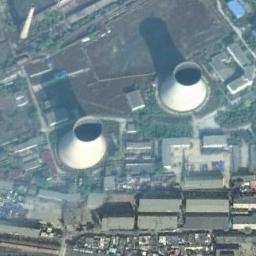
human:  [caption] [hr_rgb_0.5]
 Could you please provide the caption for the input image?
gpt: In the thermal power station, there are neatly planned factories and good greenery  There are two cooling towers and a chimney .

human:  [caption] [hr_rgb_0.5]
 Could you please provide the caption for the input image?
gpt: Many buildings are near the thermal power station .

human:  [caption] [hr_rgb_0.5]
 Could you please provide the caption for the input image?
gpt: There are two thermal power stations and rows of storage tanks .

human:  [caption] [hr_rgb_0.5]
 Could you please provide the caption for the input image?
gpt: The thermal power station is on the bare land next to some buildings .

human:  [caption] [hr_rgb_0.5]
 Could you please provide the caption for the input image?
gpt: There are many buildings and two chimneys on the thermal power station .